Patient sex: M
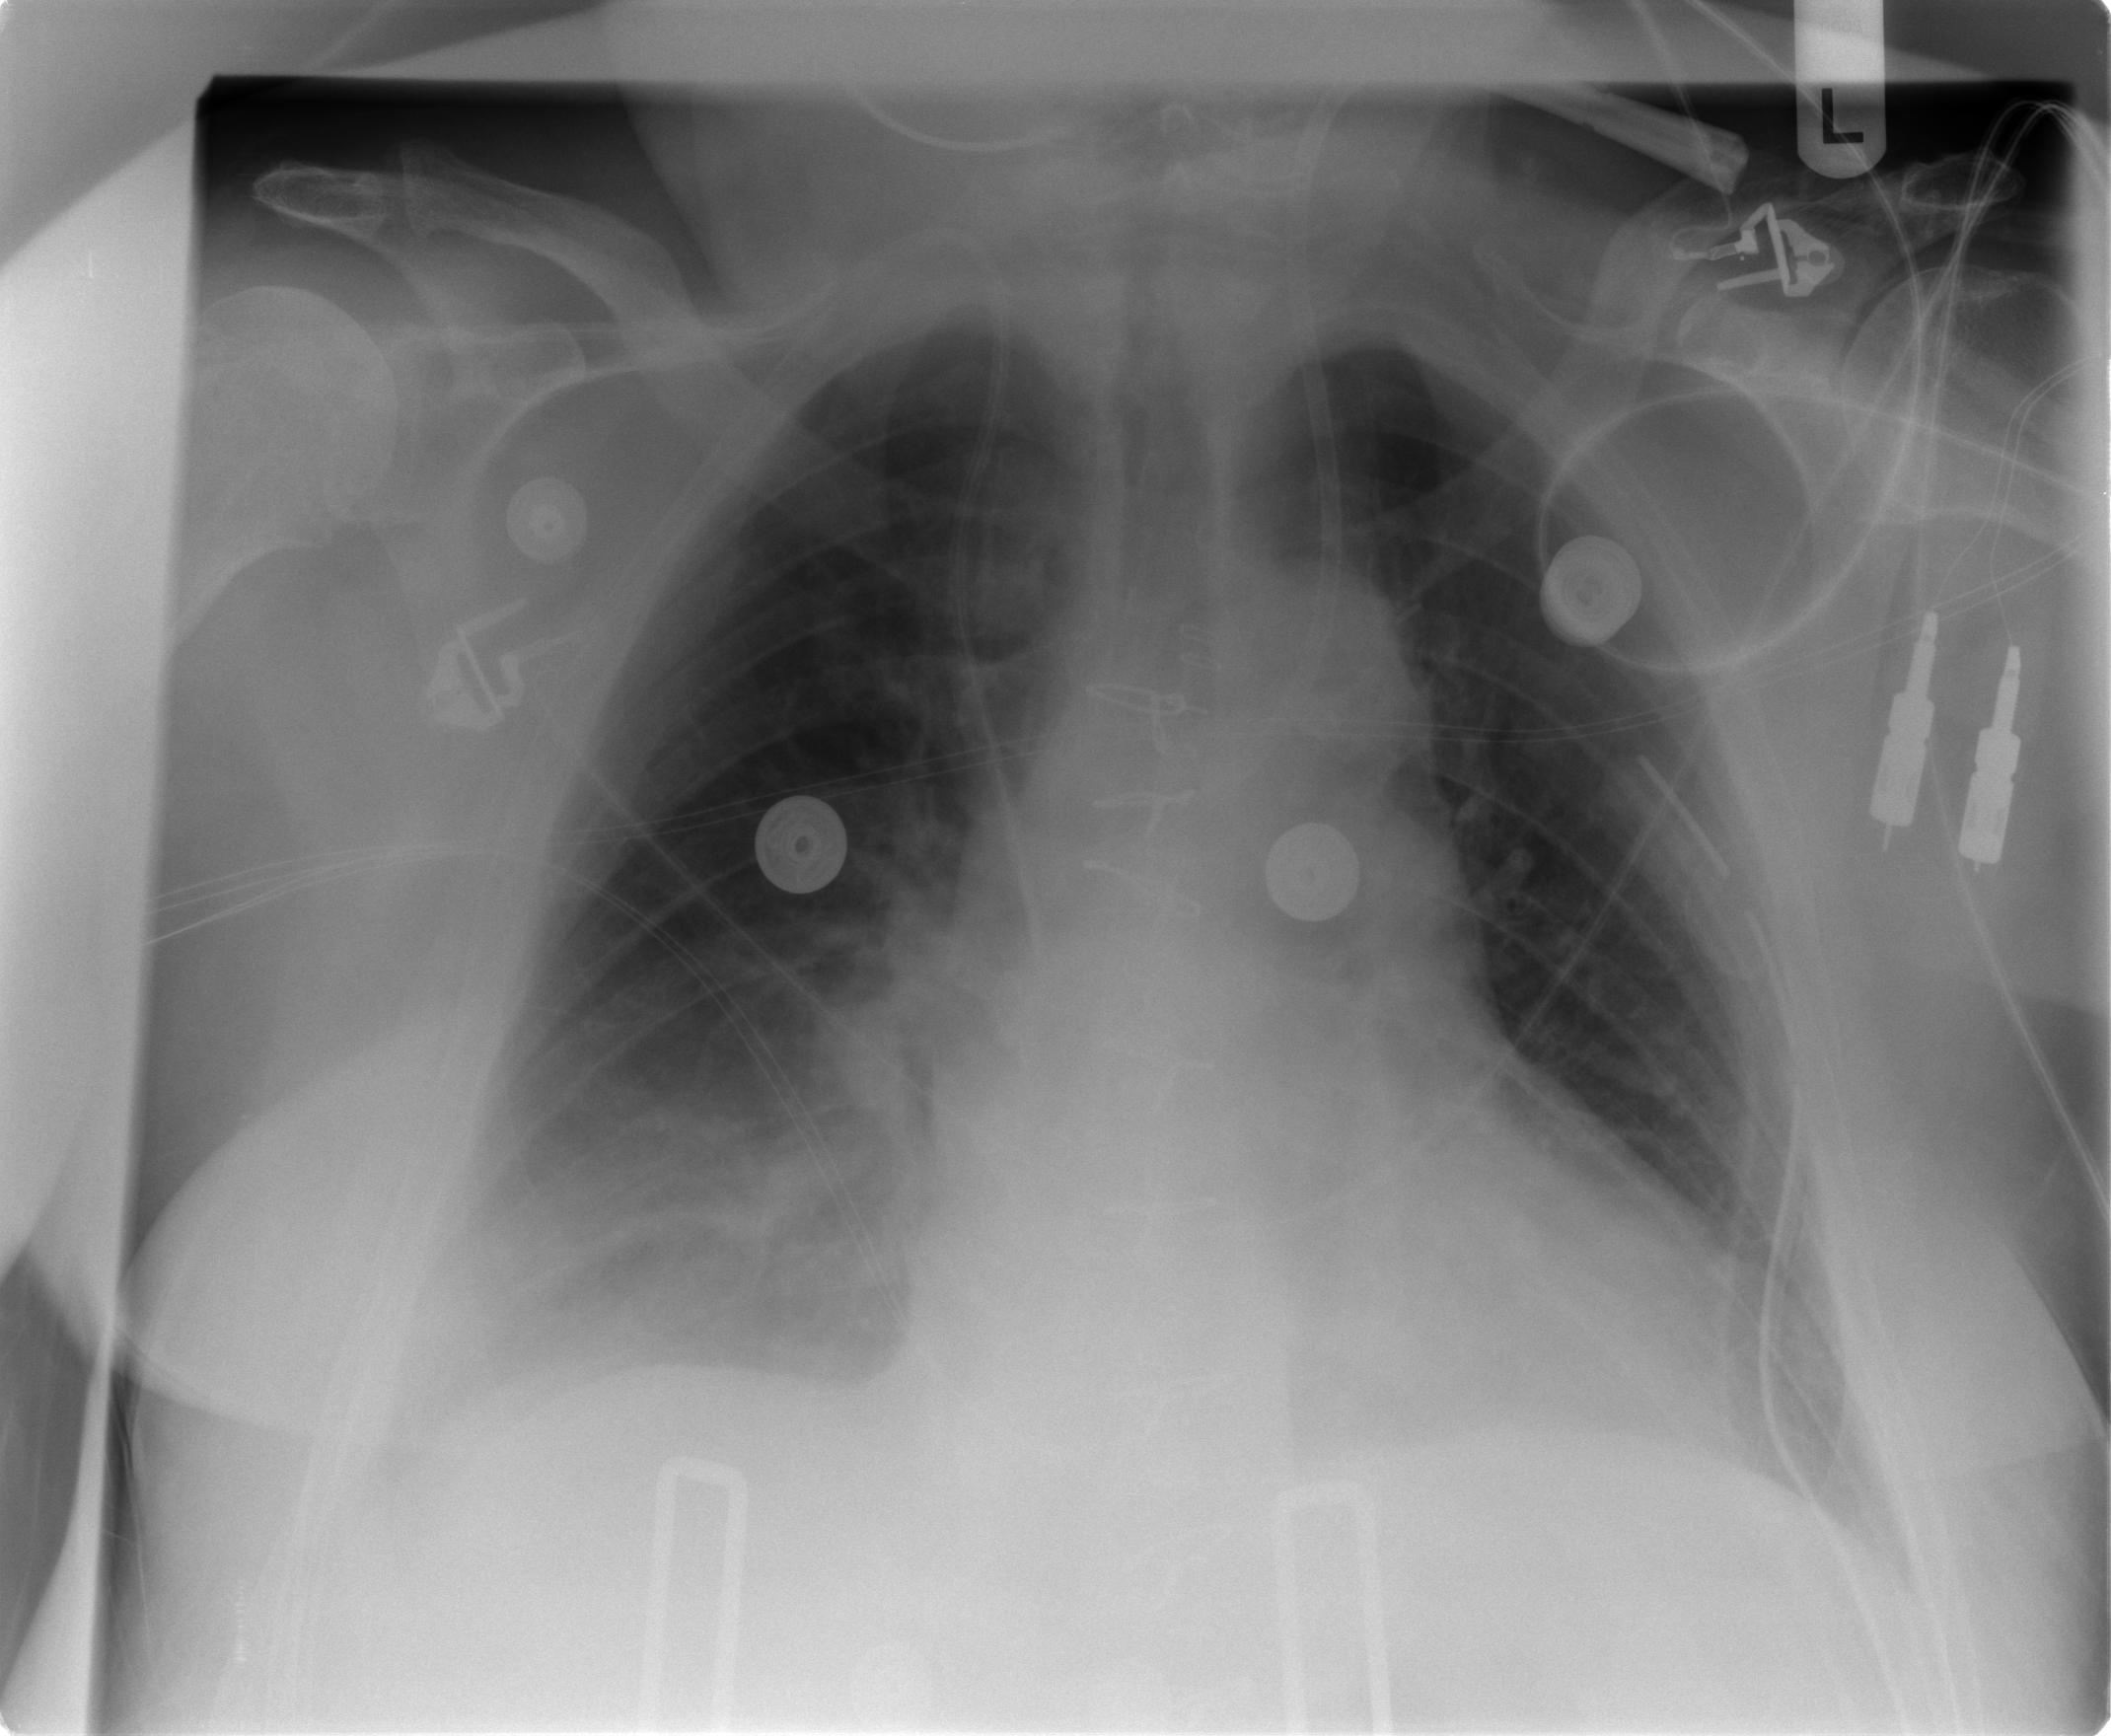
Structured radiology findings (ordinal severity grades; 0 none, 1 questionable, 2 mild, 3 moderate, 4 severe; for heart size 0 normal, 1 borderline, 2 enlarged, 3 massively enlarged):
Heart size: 2
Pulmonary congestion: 2
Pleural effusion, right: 2
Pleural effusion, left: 1
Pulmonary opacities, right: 2
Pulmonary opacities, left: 1
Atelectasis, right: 2
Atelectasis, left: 2